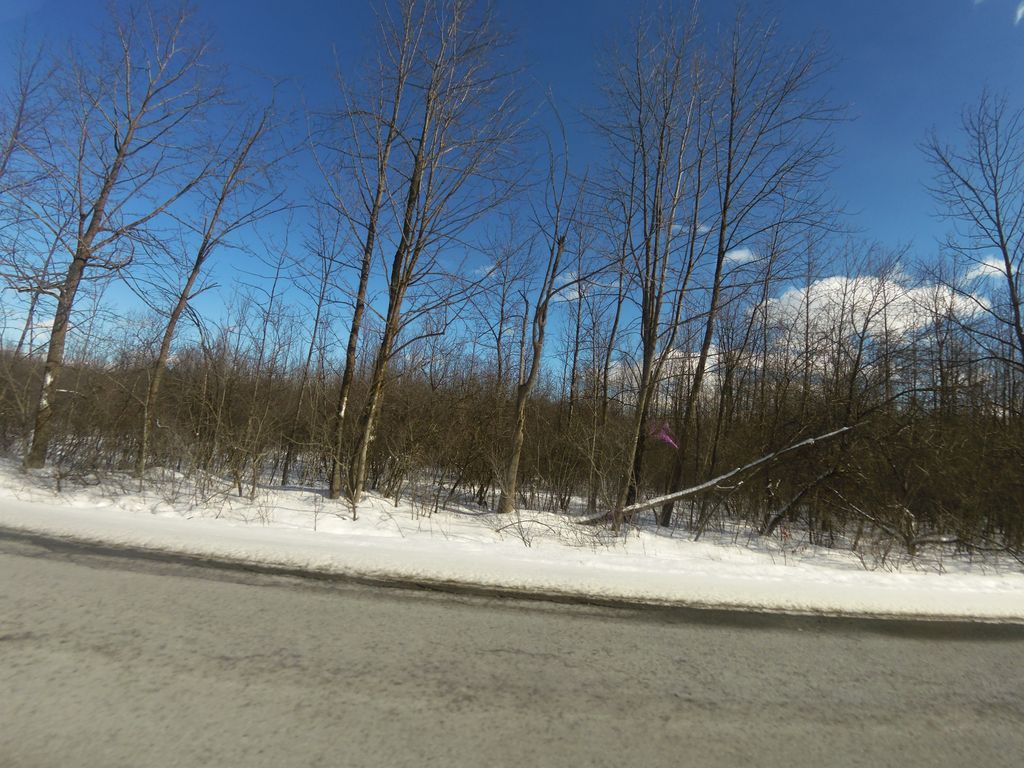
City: ottawa-gatineau